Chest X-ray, AP view. Patient: 57 years old, sex F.
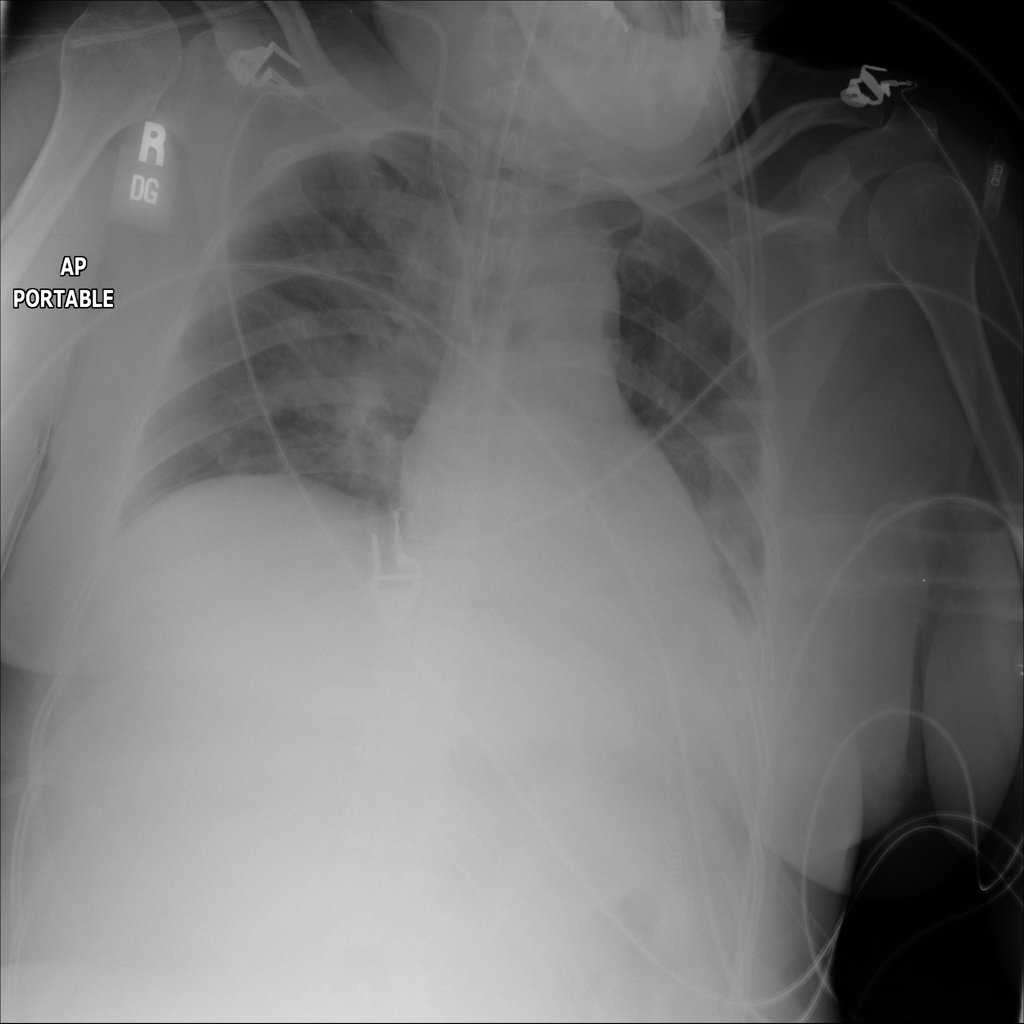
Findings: Atelectasis, Consolidation, Effusion, Infiltration